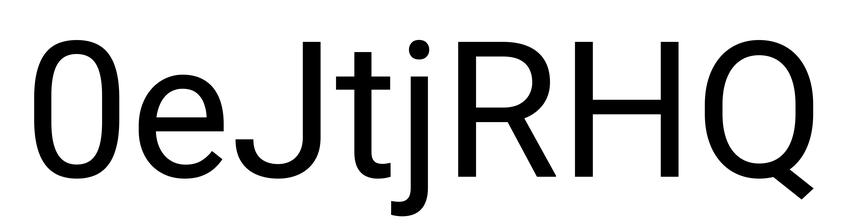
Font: Roboto_Regular